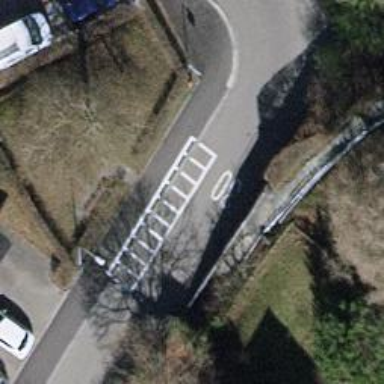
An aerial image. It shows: Parking space designated for disabled individuals.